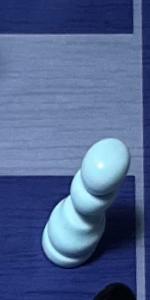
Label: Pawn_White